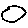
Label: circle